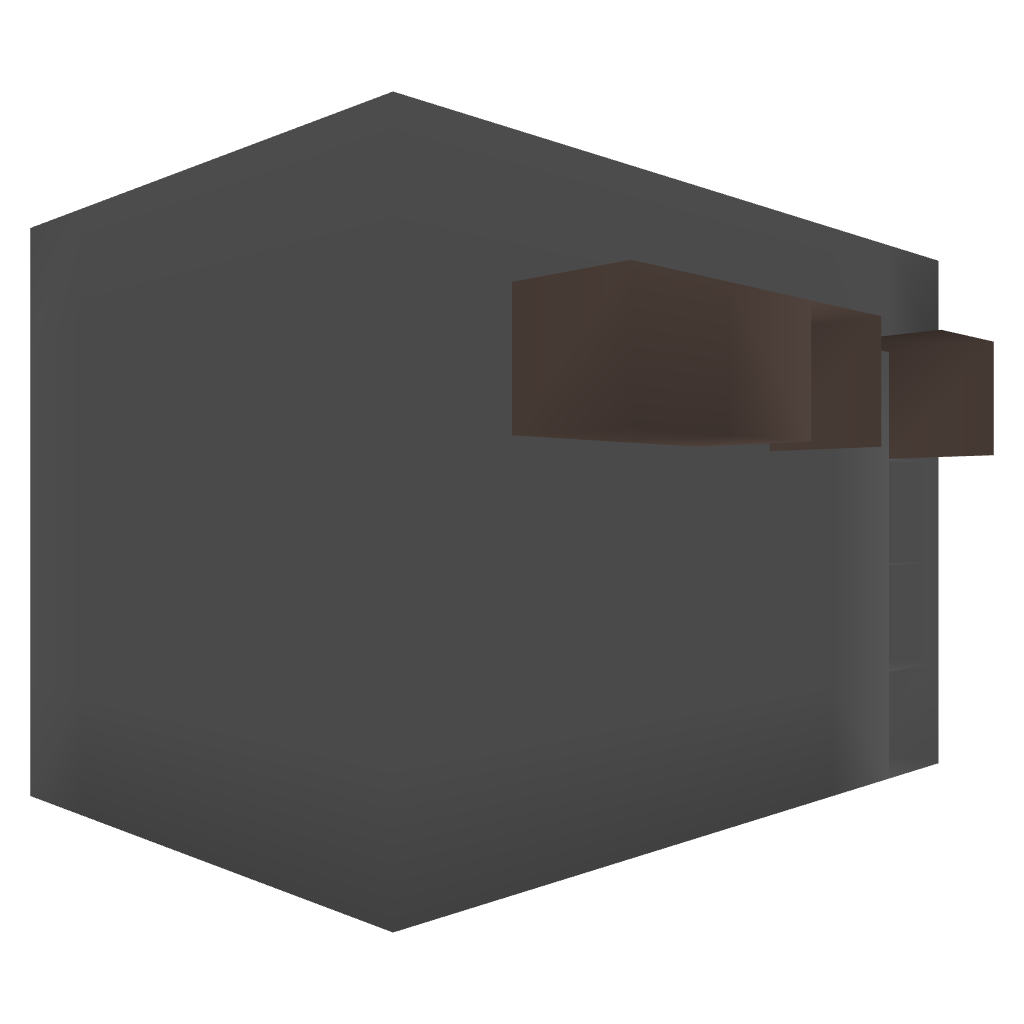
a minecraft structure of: Zombie Apocalypse!